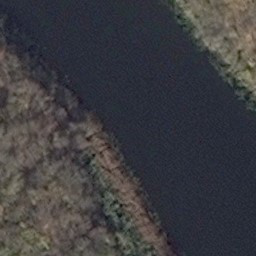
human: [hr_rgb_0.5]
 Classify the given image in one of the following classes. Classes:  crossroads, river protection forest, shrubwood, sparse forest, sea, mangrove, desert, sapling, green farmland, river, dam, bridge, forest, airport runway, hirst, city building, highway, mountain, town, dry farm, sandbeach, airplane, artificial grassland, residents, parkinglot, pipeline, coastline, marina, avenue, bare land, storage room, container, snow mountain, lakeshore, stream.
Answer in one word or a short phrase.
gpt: river